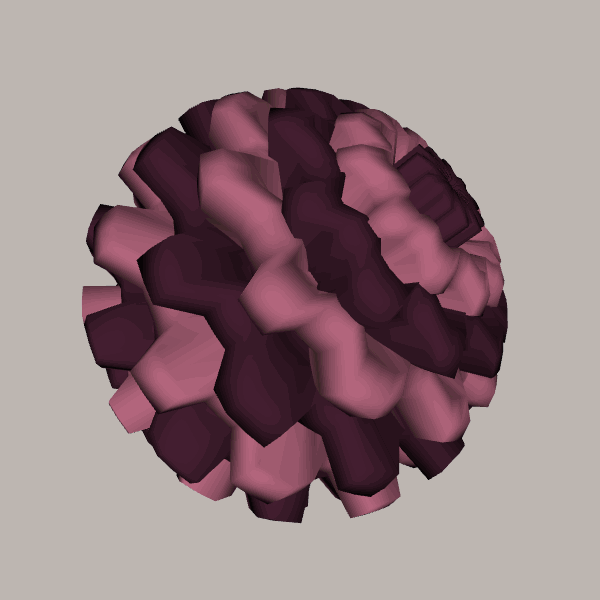
Background: light